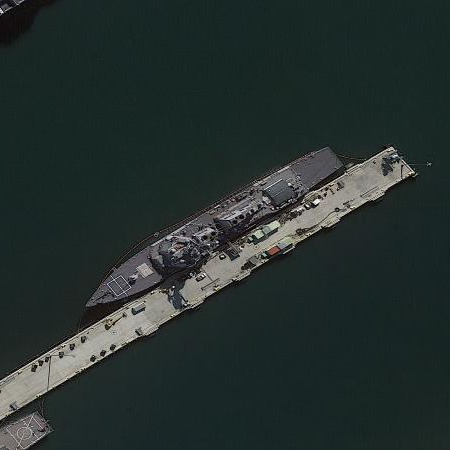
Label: destroyer